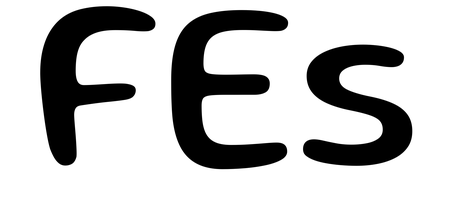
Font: Gluten_Regular